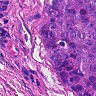
Metastatic tissue present: yes